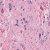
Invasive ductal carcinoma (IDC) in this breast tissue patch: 1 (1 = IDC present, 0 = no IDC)